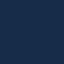
Label: SeaLake